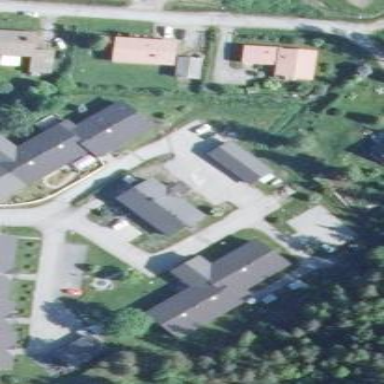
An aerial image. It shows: Nursing home.